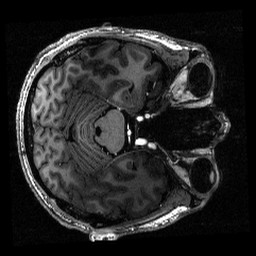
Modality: T1w
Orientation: axial
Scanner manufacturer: siemens
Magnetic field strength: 6.98 T
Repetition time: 2.5 s
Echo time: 0.00255 s